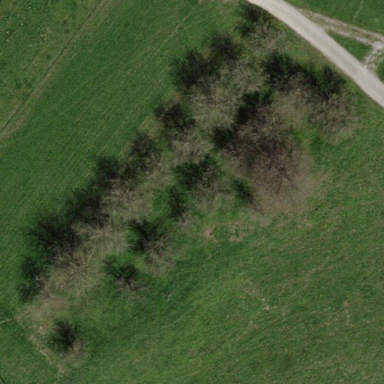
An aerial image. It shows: Orchard.